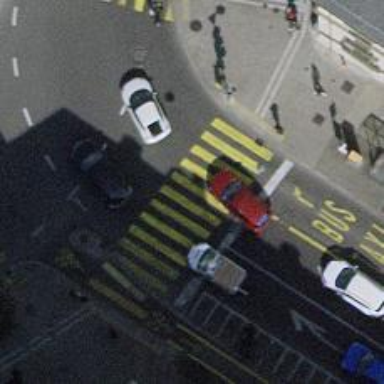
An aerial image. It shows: Crossing with traffic signals.